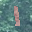
Label: 1